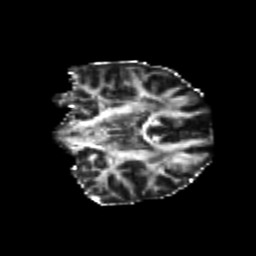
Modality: FA
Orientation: coronal
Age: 24
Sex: female
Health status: healthy
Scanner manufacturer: philips
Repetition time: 7.388 s
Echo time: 0.08599 s